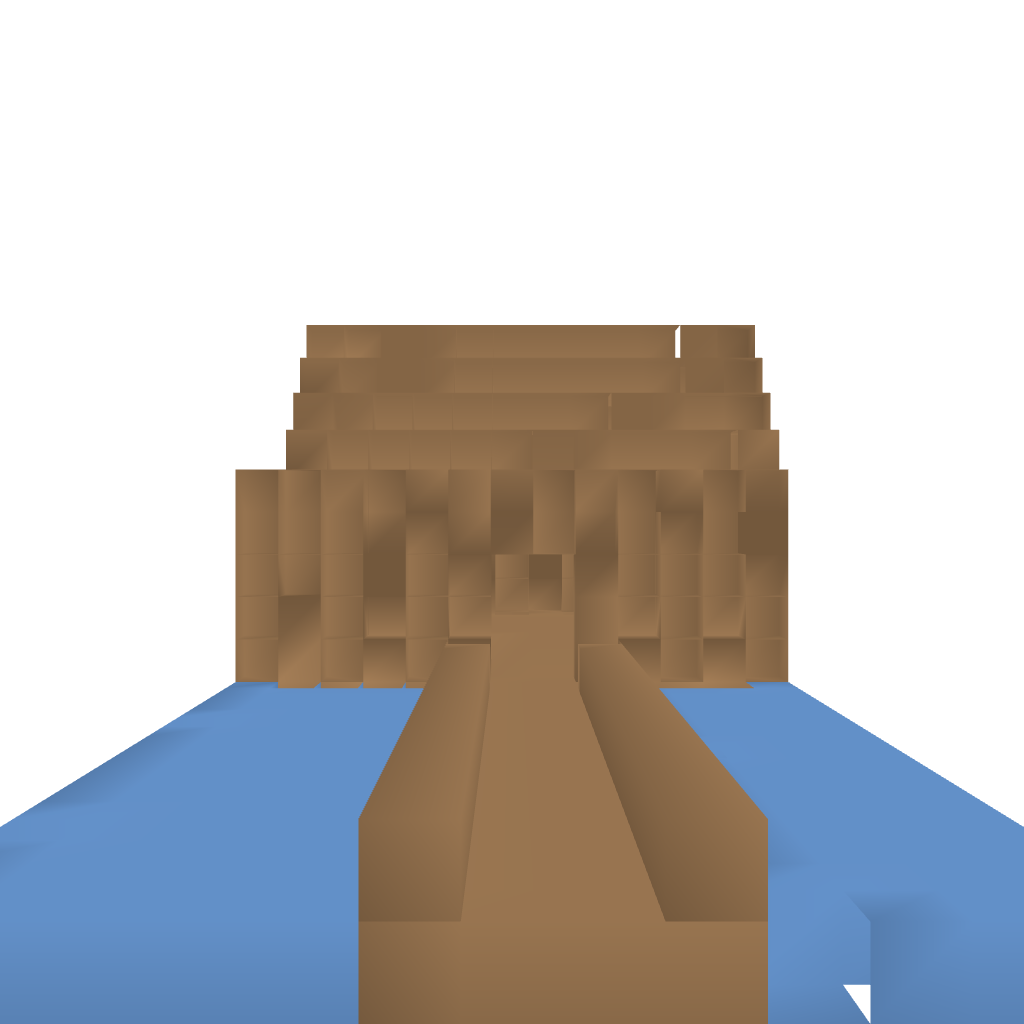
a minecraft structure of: Lakeside House good quality